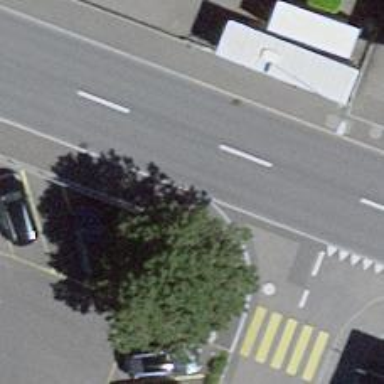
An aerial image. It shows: Sidewalk along the footway.